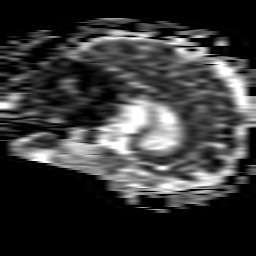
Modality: ADC
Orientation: sagittal
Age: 55
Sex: male
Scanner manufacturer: philips
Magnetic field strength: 1.5 T
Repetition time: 4.667 s
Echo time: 0.07656 s